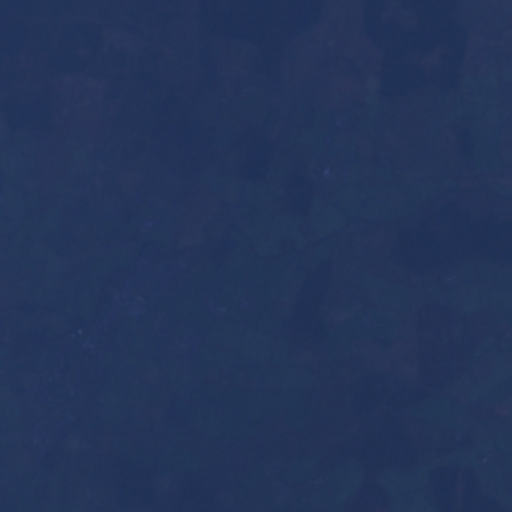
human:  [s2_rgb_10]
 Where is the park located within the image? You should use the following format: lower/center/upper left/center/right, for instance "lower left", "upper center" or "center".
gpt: The park is located in the lower left of the image.
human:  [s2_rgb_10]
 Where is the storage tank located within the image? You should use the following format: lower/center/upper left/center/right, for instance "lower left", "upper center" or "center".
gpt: The storage tank is located in the center left of the image.
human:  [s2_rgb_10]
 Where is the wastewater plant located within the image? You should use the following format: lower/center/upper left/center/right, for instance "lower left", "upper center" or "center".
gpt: The wastewater plant is located in the center left of the image.
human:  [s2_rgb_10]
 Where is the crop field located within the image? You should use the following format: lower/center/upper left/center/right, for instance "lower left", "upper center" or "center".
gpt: There is no crop field in the image.